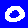
Digit: 0